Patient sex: M
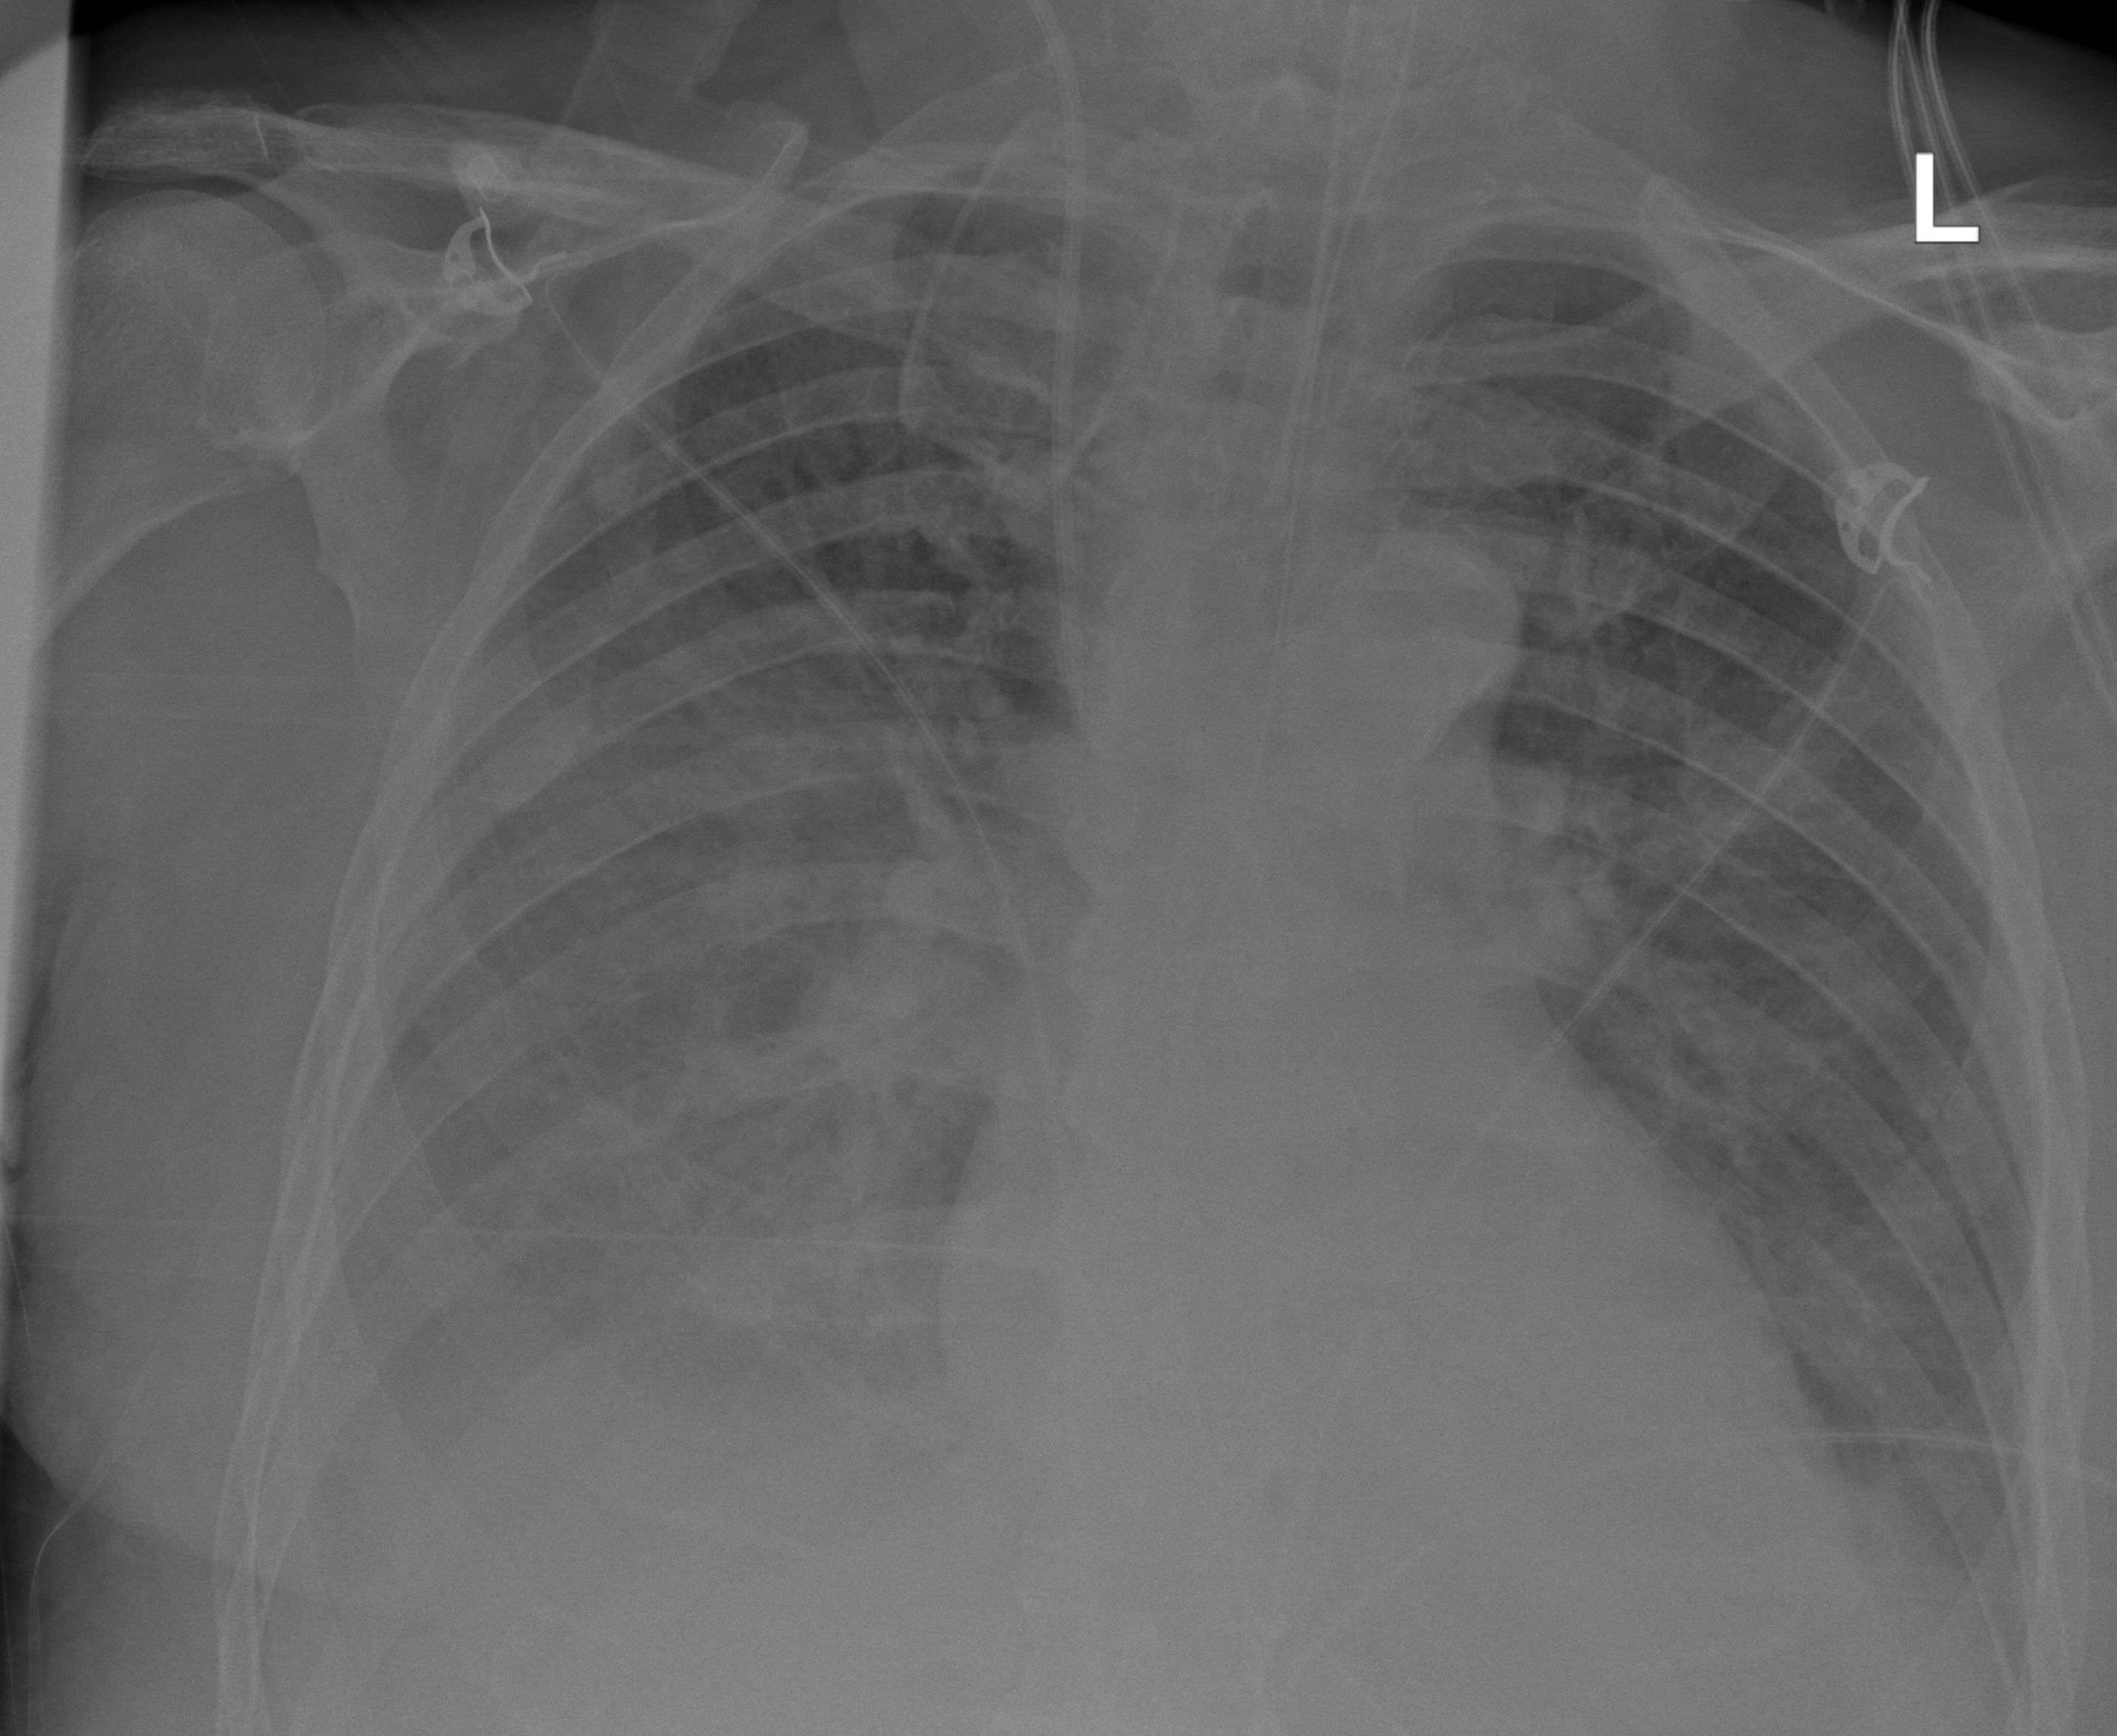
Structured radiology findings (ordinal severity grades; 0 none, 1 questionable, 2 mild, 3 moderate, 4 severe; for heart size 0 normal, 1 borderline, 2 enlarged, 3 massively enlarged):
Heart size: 1
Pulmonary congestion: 2
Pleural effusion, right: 3
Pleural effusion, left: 2
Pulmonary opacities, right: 1
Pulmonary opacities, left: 0
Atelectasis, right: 2
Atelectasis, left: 2